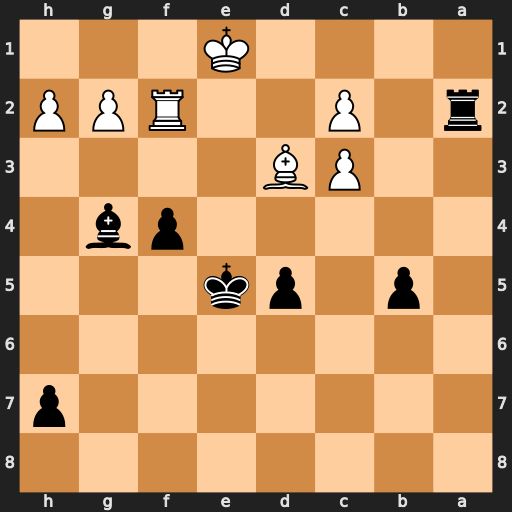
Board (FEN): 8/7p/8/1p1pk3/5pb1/2PB4/r1P2RPP/4K3
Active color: b
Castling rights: -
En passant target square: -
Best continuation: Ra1+ Kd2 Rd1#